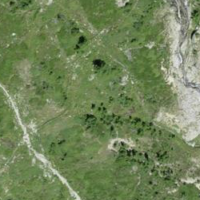
EUNIS habitat code: 31
Species observed at this site:
Polyommatus icarus
Rupicapra rupicapra
Corvus corax
Saponaria ocymoides
Aquila chrysaetos